Field crop: maize
Growth stage: 2
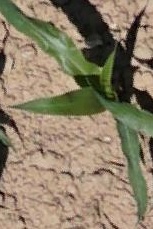
Species: maize